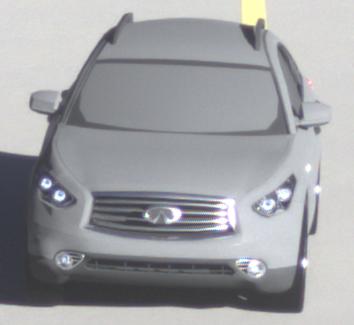
Make: Infiniti
Model: FX 37
Detailed model: FX (S51)
Model produced from: 2012/07
Model produced until: 2013/10
Doors: 5
Color: gray
Road condition: dry road
Daytime: sunrise or sunset
Contrast: high contrast